Question: I have a Bootstrap 3 table inside a div. It is defined like this:
'''
<div id="todays-table">
<table class="table">
<thead>
<tr>
<th>Train Number</th>
<th>Status</th>
<th>Last Attempt</th>
</tr>
</thead>
<tbody>
<tr class="danger">
<td>2001</td>
<td>0</td>
<td>2015-05-12 11:25:16</td>
</tr>
<tr class="danger">
<td>2005</td>
<td>0</td>
<td>2015-05-12 11:25:16</td>
</tr>
<tr class="success-row">
<td>2006</td>
<td>1</td>
<td>2015-05-12 11:25:16</td>
</tr>
<tr class="danger">
<td>2007</td>
<td>0</td>
<td>2015-05-12 11:25:16</td>
</tr>
<tr class="danger">
<td>2008</td>
<td>0</td>
<td>2015-05-12 11:25:16</td>
</tr>
<tr class="danger">
<td>2009</td>
<td>0</td>
<td>2015-05-12 11:25:16</td>
</tr>
<tr class="danger">
<td>2010</td>
<td>0</td>
<td>2015-05-12 11:25:16</td>
</tr>
<tr class="danger">
<td>2011</td>
<td>0</td>
<td>2015-05-12 11:25:16</td>
</tr>
<tr class="danger">
<td>2012</td>
<td>0</td>
<td>2015-05-12 11:25:16</td>
</tr>
<tr class="danger">
<td>2013</td>
<td>0</td>
<td>2015-05-12 11:25:16</td>
</tr>
</tbody>
</table>
</div>
'''
The problem is there is no padding on the table and it goes to the very edges of the web browser like this:

How do I add padding to this bootstrap table? I tried '<div id="todays-table" style="padding: 20px;">' and 'table { padding: 20px; }', neither of which worked. Can someone point in the right direction on how to do this please?
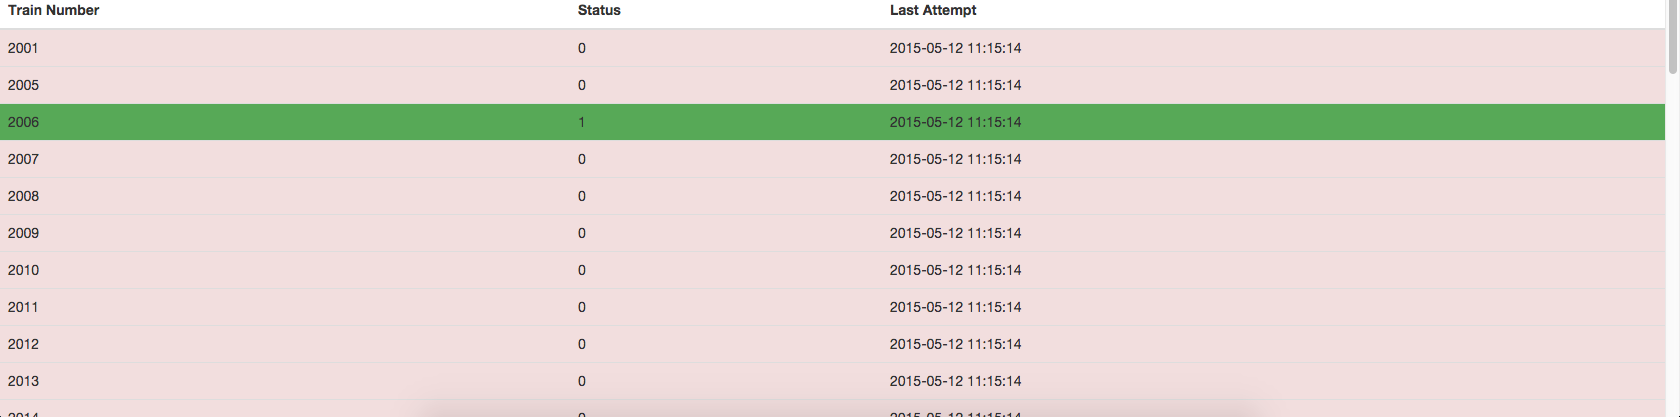
Answer: You want margin, not padding:
'''
#todays-table {
margin: 20px;
}
'''
<URL>
Better, set styles on a reusable class:
'''
.padded {
margin: 20px;
}
<div id="todays-table" class="padded">
'''
That said, Bootstrap's grid system does a nice job of that type of thing without additional CSS:
'''
<div class="container-fluid">
<div class="row">
<div class="col-xs-12" id="todays-table">
'''
<URL>
<URL>